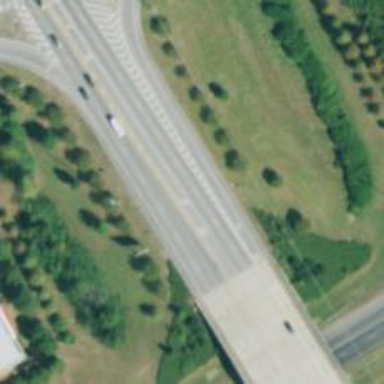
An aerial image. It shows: Trunk highway.